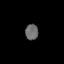
Tissue: lung
Cell type: Epithelial cells
Senescence score: 0.2428
Nuclear area (px): 198
Mean DAPI intensity: 106.298